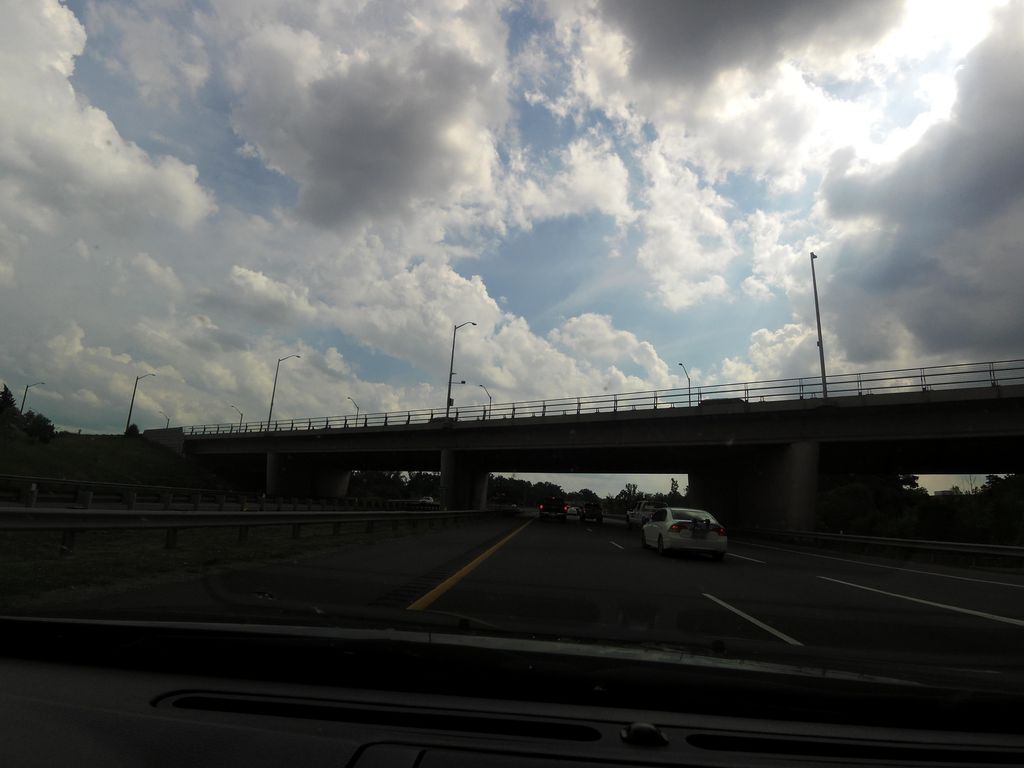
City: hamilton